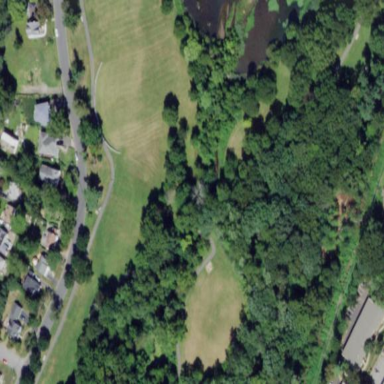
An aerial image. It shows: Recreational ground in the park area.